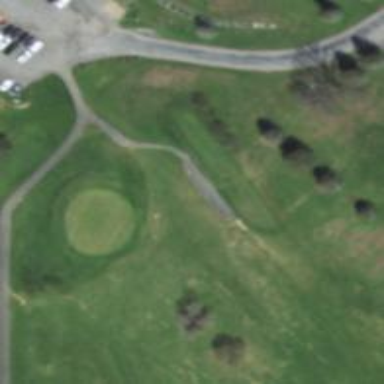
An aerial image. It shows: Grassy area designated as golf tee.